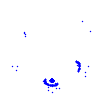
Particle: electron